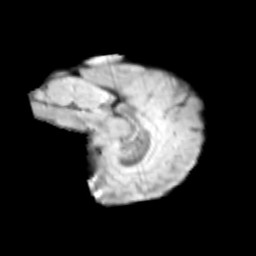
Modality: T2w
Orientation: sagittal
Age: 12
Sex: male
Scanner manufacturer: siemens
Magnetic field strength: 3 T
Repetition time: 3.8 s
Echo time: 0.07 s